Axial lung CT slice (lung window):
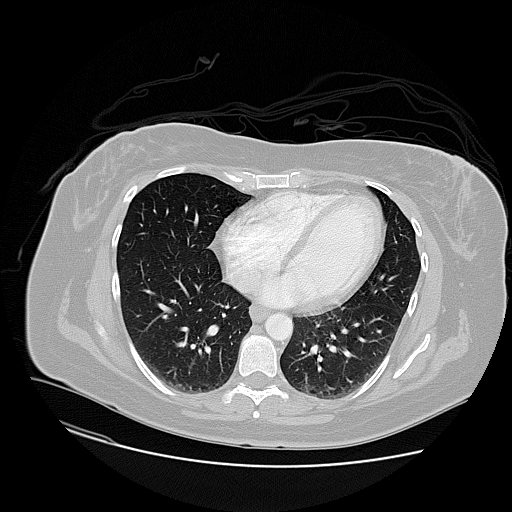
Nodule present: no